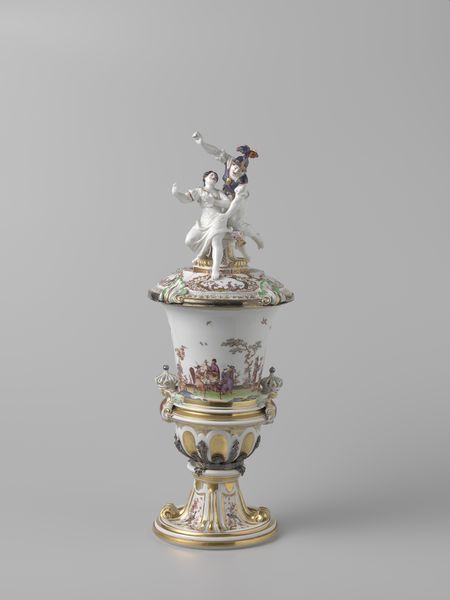
Titel: Bokaal
Künstler: Meissener Porzellan Manufaktur
Standort: Amsterdam
Institution: Rijksmuseum
Schlagwörter: baum, feder, frau, hut, hüte, kopfbedeckungen, leute, betrunken, mütze, mützen, bild, figur, gold, kelch, paar, vase, kopfbedeckung, liebe, dekoration, weib, tee, bemalt, foto, becher, deckel, gefäß, porzellan, helm, kunst, rüstung, verziert, china, singen, behälter, urne, geil